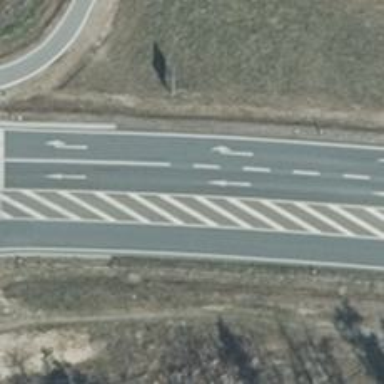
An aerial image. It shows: Asphalt motorway with primary highway classification.